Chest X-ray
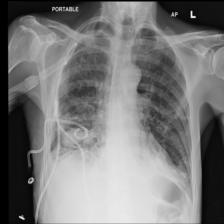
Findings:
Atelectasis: negative
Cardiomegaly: negative
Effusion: positive
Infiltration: positive
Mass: negative
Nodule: negative
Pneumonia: negative
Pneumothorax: positive
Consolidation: negative
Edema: negative
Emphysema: positive
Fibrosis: negative
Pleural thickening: positive
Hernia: negative